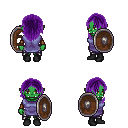
a pixel art fantasy rpg character, female body template, orc, green skin, chain tabard jacket, metal pants, purple long hairstyle, leather bracers, black shoes, shield, four views (front, back, left, right), 2x2 character sprite sheet, small pixel art, hard edges, no anti-aliasing